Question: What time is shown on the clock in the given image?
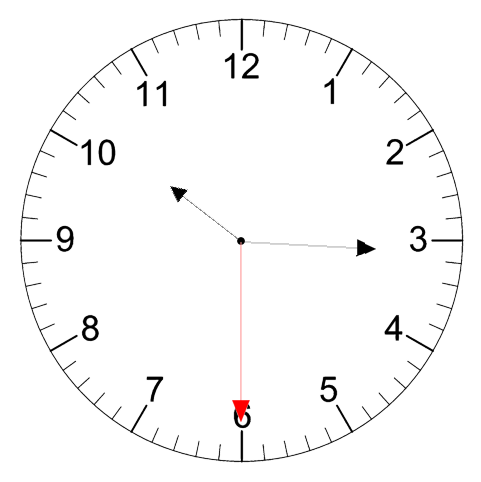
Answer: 10:15:30